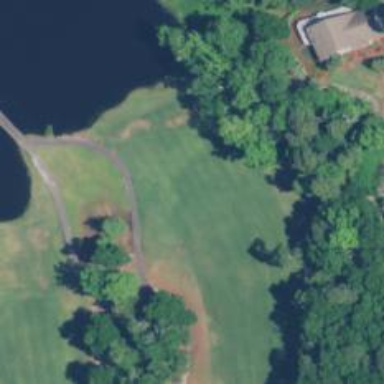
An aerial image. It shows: View of golf hole.